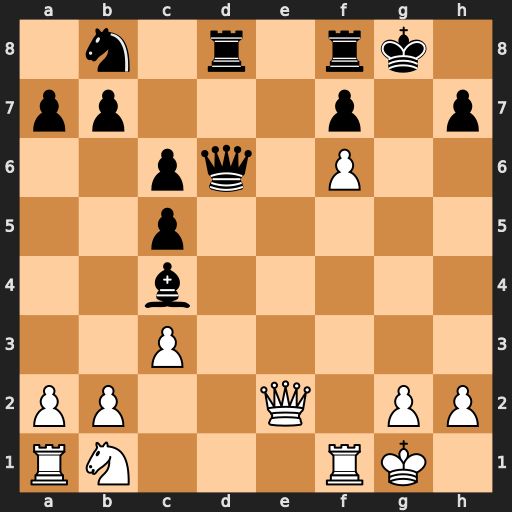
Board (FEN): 1n1r1rk1/pp3p1p/2pq1P2/2p5/2b5/2P5/PP2Q1PP/RN3RK1
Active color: w
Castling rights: -
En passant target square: -
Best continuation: Qg4+ Kh8 Qg7#